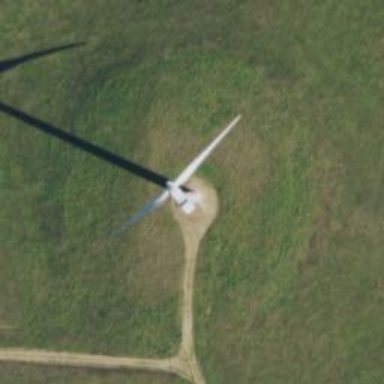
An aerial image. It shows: Wind generator using wind turbines of horizontal axis.